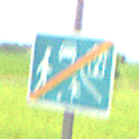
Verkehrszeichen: EndeVerkehrsberuhigterBereich
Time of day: Midday
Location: Outdoor (RoadRail)
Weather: PartlyCloudy
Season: NotSpecified
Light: Natural